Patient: sex M, age 25
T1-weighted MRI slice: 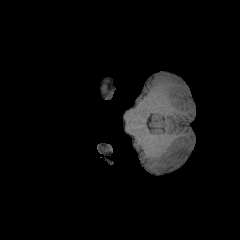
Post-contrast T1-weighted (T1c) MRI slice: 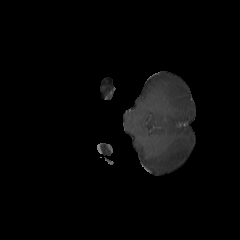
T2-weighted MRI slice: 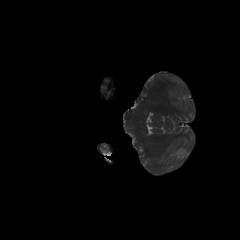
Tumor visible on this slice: yes
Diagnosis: Astrocytoma, IDH-mutant
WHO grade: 2